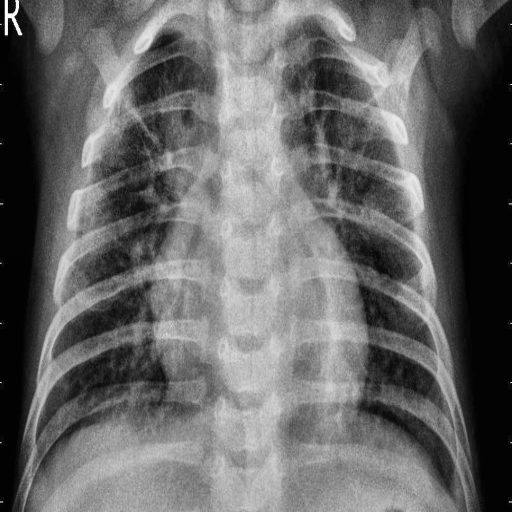
Finding: PNEUMONIA